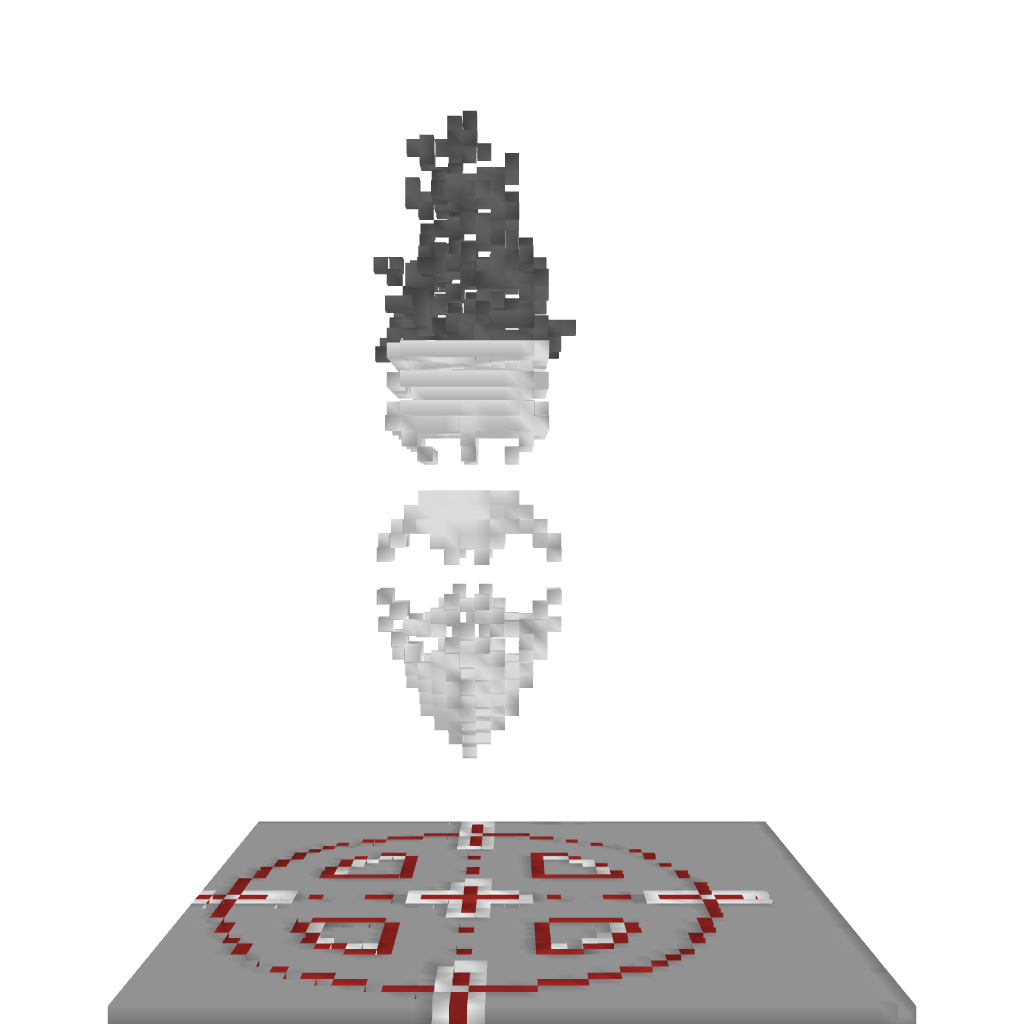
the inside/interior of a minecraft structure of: Bomb and Target